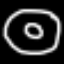
Label: donut